Interaction volume radius: 10 \u00c5
Interaction volume height: 15 \u00c5
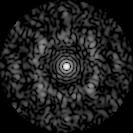
Disorder parameter: 0.712